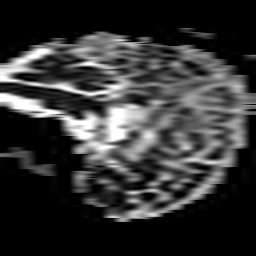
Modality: ADC
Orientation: sagittal
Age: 67
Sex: male
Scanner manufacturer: philips
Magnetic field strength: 3 T
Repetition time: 4.283 s
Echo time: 0.07429 s